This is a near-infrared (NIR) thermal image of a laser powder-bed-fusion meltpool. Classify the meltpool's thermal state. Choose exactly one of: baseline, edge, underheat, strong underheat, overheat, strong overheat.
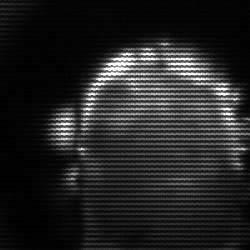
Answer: baseline